Field crop: maize
Growth stage: 2
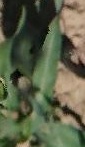
Species: maize